Field crop: maize
Growth stage: 2
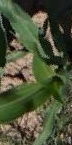
Species: maize